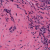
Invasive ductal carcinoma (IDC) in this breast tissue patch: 0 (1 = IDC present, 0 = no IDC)